Field crop: maize
Growth stage: 2
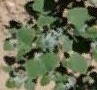
Species: chenopodium